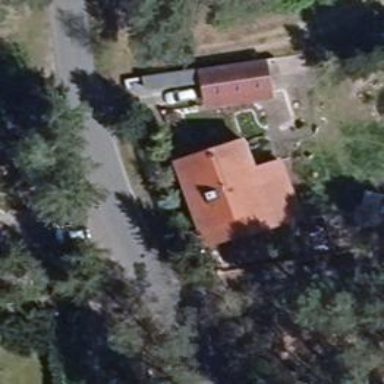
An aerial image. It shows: Gabled roof on residential building.